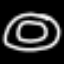
Label: donut